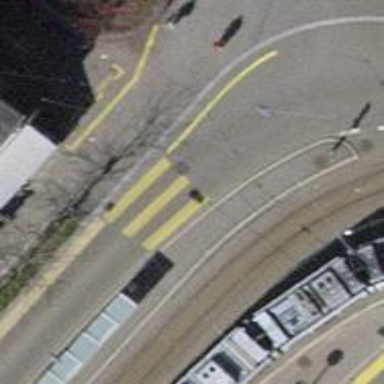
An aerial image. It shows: Kerb serving as barrier.